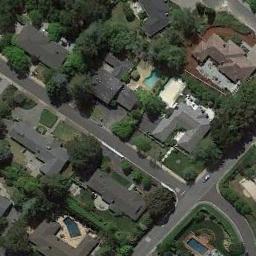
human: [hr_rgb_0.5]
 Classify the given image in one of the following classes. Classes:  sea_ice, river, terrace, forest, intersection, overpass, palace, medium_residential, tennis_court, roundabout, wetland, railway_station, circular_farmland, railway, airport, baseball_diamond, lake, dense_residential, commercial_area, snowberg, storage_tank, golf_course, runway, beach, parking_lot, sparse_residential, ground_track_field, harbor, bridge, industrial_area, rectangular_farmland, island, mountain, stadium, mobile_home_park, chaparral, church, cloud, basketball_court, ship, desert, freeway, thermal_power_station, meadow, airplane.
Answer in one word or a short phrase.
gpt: medium_residential